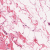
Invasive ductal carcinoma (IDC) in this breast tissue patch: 0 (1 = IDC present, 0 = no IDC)